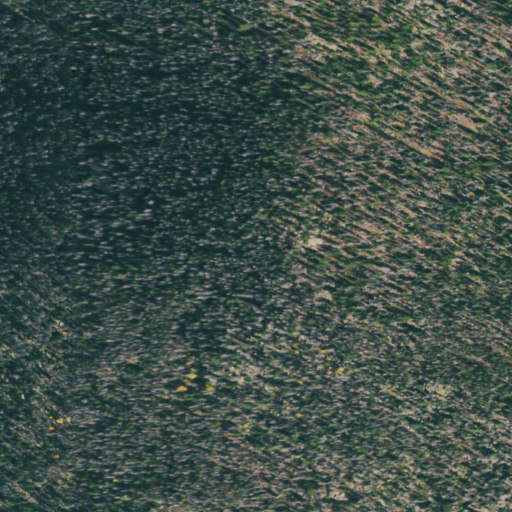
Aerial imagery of mountain in Colorado named Green Mountain containing only grassland